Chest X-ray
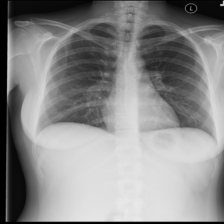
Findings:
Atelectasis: negative
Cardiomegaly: negative
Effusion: negative
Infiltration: positive
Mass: negative
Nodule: negative
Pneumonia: negative
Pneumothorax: negative
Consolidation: negative
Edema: negative
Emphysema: negative
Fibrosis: negative
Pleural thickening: negative
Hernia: negative